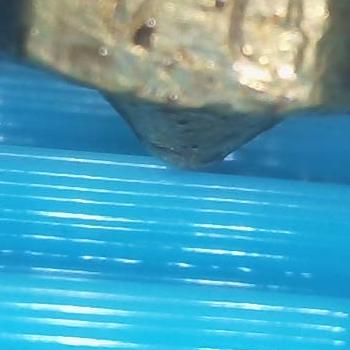
Flow rate: 56%